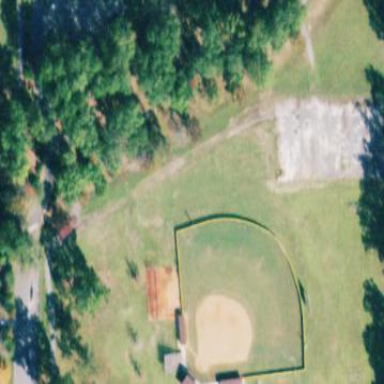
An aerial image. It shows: Baseball pitch for leisure and sports activities.